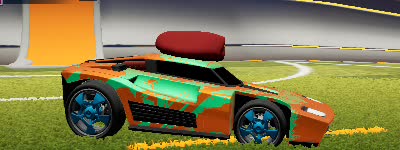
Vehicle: breakout